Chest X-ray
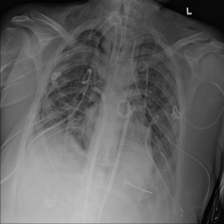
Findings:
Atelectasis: negative
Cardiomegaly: negative
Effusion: negative
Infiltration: negative
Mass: negative
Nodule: negative
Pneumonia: negative
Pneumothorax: positive
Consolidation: negative
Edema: negative
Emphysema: negative
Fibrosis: negative
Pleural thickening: negative
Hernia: negative